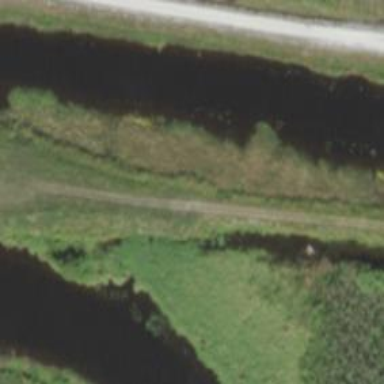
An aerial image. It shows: Track with embankment.